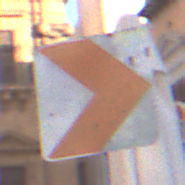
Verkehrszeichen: RichtungstafelnInKurvenKleinLinks
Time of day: MorningAfternoon
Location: Outdoor (Urban)
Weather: PartlyCloudy
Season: NotSpecified
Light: Natural